Question: I want to write unit test to test my Paypal Express Checkout integration.
I have problem in the step where buyer authorize payment in Paypal screen

Is there a way to simulate this action in my test code?
I use sandbox test account
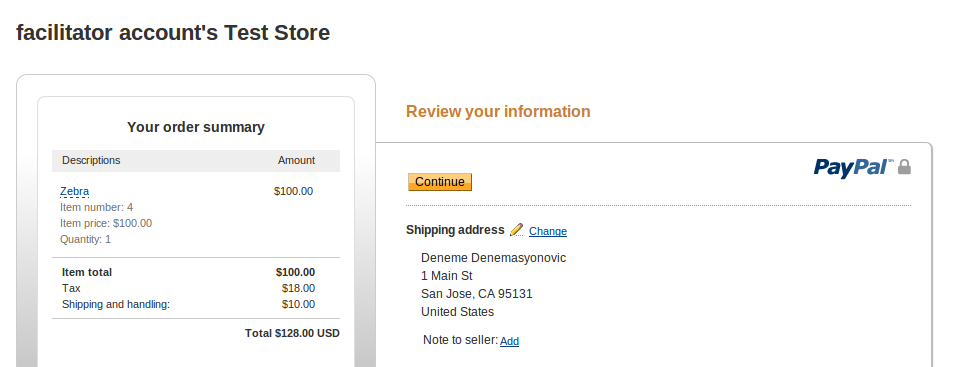
Answer: As the interface to PayPal is all controlled by PayPal, why not simply use a mock, and avoid the interaction. This way, any changes there will work, and your code just has to know how to send the first request, and validate the return from PayPal, which is all in the Mock setup.
If you want to do the actual test, then the <URL> may be followed.